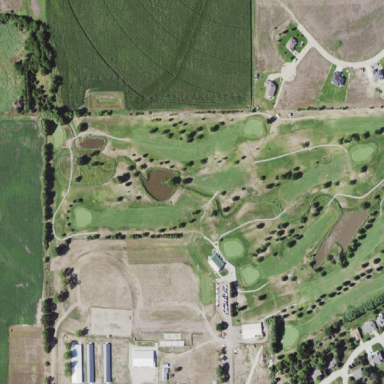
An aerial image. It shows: Area with grass used as rough in golf course.